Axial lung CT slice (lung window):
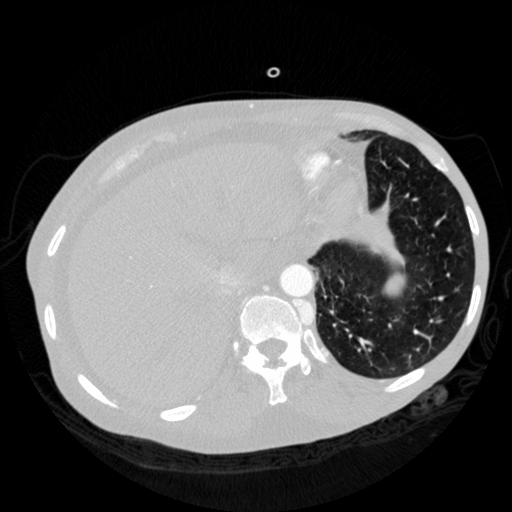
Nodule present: no